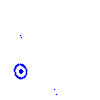
Particle: kaon